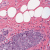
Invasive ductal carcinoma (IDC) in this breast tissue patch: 0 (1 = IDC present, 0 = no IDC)